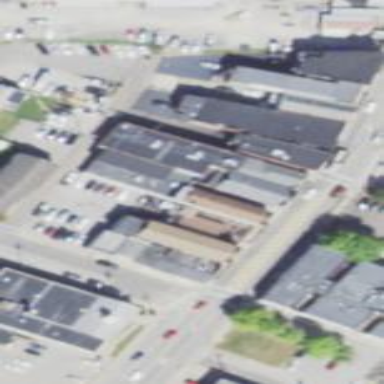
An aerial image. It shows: Commercial building.